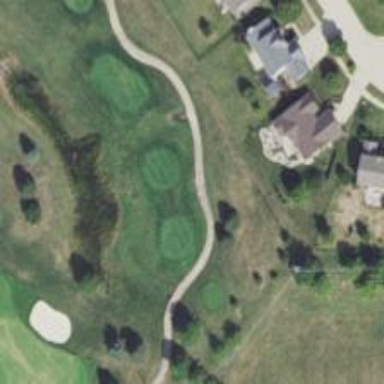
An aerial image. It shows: Path for golf carts.